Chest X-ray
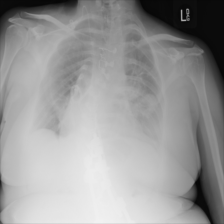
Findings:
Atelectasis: negative
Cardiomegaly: negative
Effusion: negative
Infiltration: negative
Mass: positive
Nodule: negative
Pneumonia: negative
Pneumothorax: negative
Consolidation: negative
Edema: negative
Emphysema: negative
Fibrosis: negative
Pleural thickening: negative
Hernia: negative